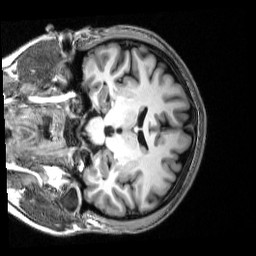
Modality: T1w
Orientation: coronal
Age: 23
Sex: male
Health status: healthy
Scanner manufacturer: siemens
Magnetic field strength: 3 T
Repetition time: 2.53 s
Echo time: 0.00339 s